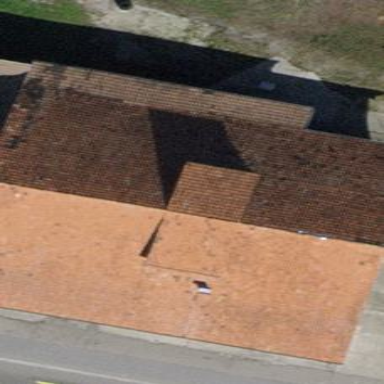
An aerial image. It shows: Farm building.